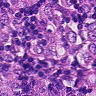
Metastatic tissue present: yes